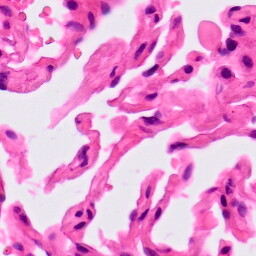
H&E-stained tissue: Lung